Question: I'm newbie in Android develop. I use <URL>. Has anyone encountered a similar problem? Which approach is chosen?
I need somthing like this:
'''
public class LoginPM extends AbstractPresentationModel {
private String login;
public String getLogin() { return login; }
public void setLogin(String value)
{
if (!StringComparator.IsEquals(this.login, value))
{
if(TextUtils.isEmpty(value))
{
setError("login", "Field cannot be left blank.");
return;
}
this.login = value;
firePropertyChange("login");
}
}
}
'''

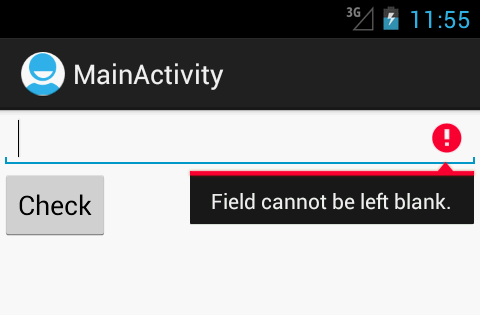
Answer: I have resolved my task using reflection to getting user controls from binding-objects maps (Robobindings).
<URL>
Use like this:
'''
public class LoginPM extends BasePresentationModel {
private String login;
public String getLogin() { return login; }
public void setLogin(String value)
{
if (!StringComparator.IsEquals(this.login, value))
{
if(TextUtils.isEmpty(value))
{
setError("login", "Field cannot be left blank.");
return;
}
this.login = value;
firePropertyChange("login");
}
}
}
'''